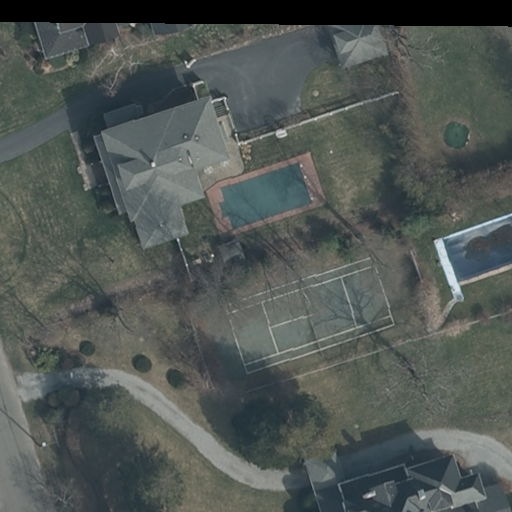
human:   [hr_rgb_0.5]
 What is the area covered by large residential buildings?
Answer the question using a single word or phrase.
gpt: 560m2

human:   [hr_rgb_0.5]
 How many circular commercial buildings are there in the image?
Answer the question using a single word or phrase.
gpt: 0

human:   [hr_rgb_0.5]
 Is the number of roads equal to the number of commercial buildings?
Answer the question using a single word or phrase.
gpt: no

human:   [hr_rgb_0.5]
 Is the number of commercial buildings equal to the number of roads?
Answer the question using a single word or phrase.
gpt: no

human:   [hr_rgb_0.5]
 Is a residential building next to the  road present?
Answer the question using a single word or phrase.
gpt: yes

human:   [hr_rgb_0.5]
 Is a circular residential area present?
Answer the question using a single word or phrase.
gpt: no

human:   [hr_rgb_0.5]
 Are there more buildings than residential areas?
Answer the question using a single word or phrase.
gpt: yes

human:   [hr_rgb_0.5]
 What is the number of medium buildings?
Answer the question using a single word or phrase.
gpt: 3

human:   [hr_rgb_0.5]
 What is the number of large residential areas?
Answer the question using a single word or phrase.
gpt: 1

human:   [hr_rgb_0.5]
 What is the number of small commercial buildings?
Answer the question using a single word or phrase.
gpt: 0

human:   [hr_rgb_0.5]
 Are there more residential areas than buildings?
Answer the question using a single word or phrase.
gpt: no

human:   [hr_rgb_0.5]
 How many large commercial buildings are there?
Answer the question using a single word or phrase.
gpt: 0

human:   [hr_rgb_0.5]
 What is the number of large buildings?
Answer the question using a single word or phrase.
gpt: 1

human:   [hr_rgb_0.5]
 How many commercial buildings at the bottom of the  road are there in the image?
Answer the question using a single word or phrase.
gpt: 0

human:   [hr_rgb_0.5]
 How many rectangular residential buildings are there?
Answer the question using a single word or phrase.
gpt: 1

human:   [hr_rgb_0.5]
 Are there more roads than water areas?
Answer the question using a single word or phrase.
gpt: yes

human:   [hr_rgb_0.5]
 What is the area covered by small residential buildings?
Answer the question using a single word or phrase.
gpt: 0m2

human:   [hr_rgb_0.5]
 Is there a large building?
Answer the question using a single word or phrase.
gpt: yes

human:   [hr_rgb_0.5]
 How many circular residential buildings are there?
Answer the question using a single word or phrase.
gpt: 0

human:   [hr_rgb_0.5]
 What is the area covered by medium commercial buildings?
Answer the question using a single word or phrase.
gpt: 0m2

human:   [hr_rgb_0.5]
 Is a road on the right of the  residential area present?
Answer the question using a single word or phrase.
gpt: no

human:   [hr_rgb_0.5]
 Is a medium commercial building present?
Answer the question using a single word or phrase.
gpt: no

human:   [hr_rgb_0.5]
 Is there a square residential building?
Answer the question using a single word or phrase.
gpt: no

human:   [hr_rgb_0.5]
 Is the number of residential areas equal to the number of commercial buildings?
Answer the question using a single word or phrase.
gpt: no

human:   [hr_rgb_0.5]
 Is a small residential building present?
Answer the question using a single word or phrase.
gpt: no

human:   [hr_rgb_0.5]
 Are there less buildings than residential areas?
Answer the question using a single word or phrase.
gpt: no

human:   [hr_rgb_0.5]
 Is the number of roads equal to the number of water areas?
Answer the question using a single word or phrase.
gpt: no

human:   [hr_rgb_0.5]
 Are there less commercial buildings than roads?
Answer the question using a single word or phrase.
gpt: yes

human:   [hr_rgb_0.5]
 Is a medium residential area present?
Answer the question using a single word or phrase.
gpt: no

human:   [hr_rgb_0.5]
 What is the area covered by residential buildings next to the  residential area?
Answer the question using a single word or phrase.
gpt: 1395m2

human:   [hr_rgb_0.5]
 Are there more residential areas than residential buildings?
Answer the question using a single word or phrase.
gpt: no

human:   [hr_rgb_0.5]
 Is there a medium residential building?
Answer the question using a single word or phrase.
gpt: yes

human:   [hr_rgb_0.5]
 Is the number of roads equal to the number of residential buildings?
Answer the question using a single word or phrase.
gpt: no

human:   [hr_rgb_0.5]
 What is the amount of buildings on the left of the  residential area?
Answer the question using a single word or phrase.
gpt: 2

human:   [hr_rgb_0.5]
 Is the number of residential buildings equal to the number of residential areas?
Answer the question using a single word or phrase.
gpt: no

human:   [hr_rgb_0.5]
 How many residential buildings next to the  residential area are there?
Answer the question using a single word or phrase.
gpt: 4